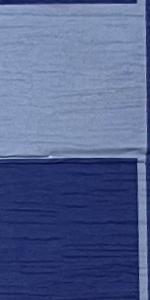
Label: Empty